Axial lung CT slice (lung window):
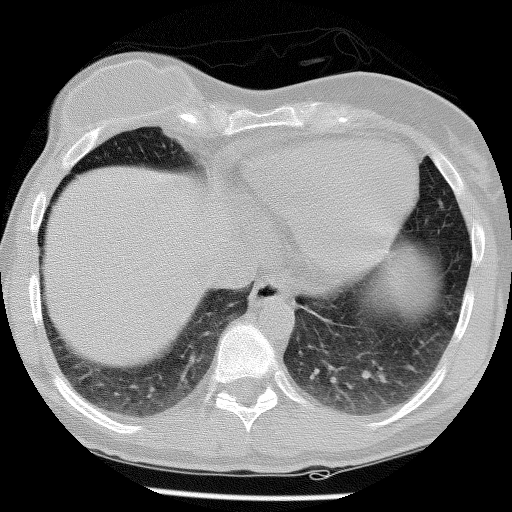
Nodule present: no